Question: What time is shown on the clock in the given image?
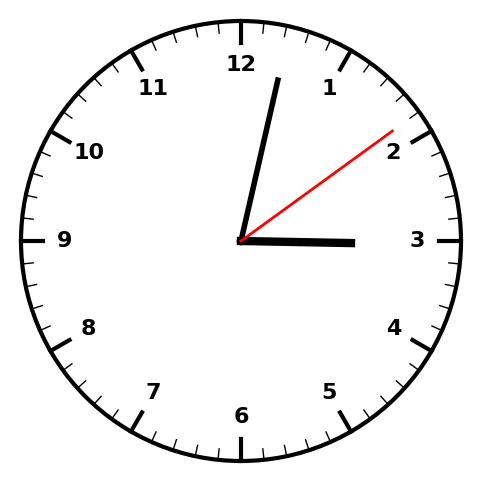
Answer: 03:02:09